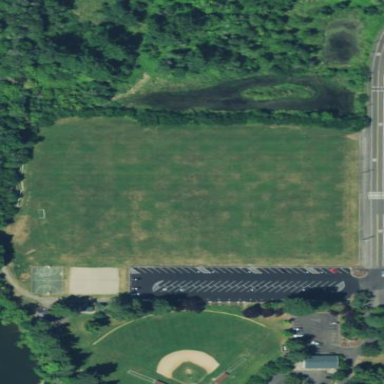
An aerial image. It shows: Soccer pitch designated for leisure and sports activities.